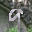
Label: 9